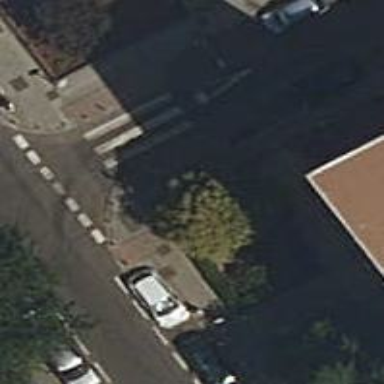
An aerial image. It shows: Uncontrolled zebra crossing on the road.